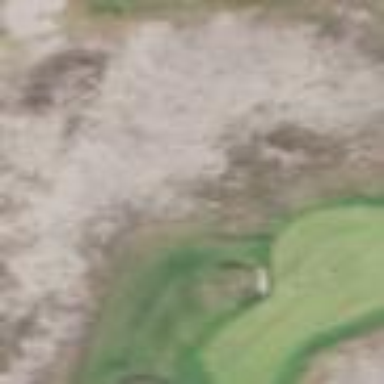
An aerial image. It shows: Sandy area is golf bunker.